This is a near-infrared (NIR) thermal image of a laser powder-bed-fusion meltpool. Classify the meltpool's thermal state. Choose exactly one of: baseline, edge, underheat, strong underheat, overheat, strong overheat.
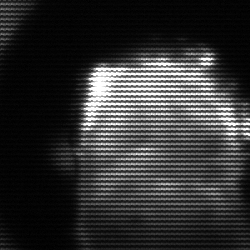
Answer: baseline